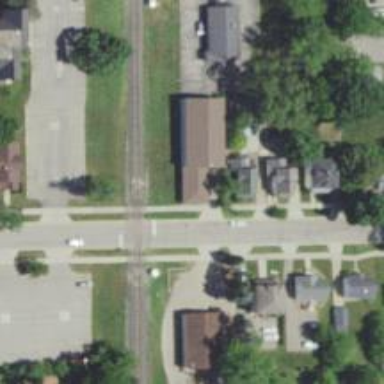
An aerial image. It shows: Railway crossing.